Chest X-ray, PA view. Patient: 52 years old, sex F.
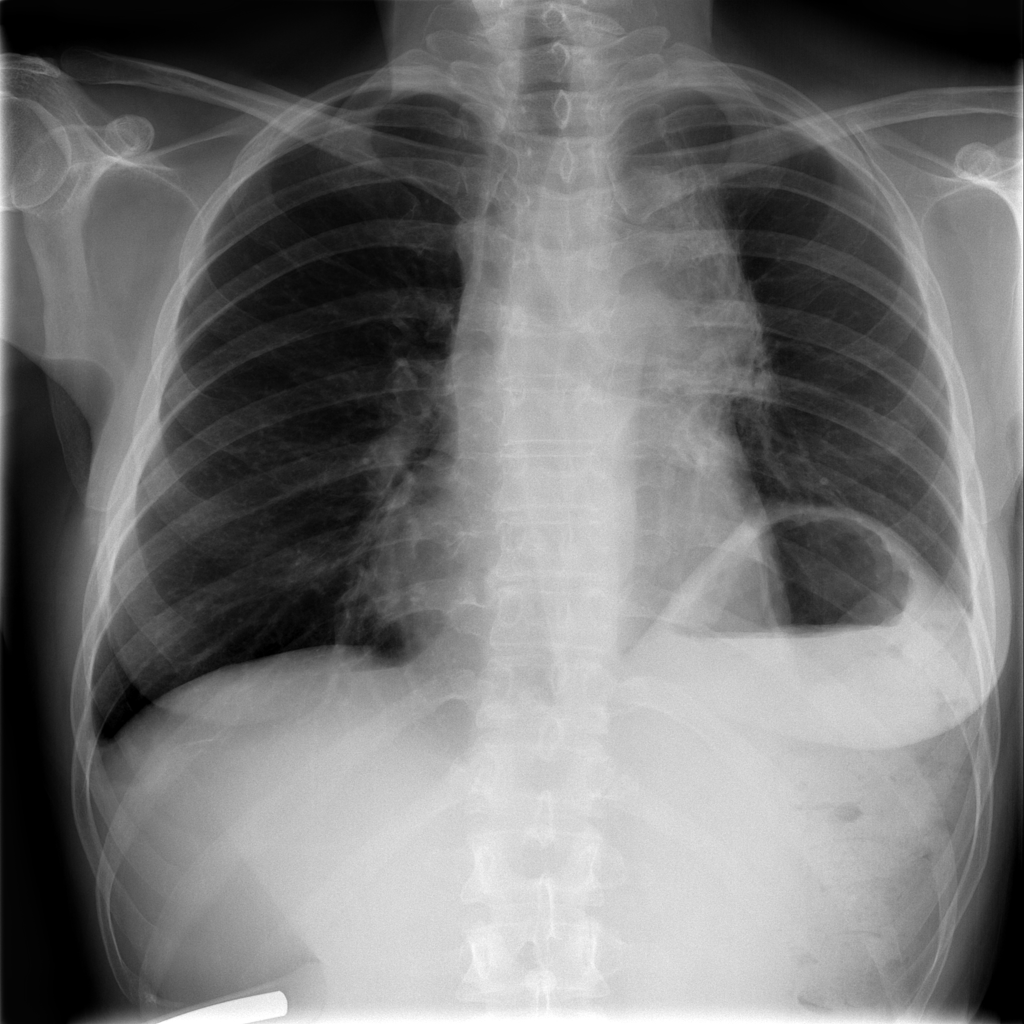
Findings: Fibrosis, Mass, Pleural_Thickening